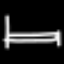
Label: bed